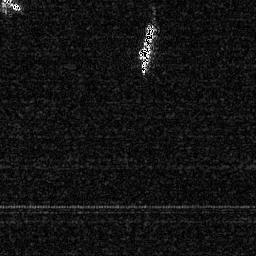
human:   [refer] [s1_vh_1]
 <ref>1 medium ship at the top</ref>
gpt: <box>[[52, 8, 60, 29, 0]]</box>